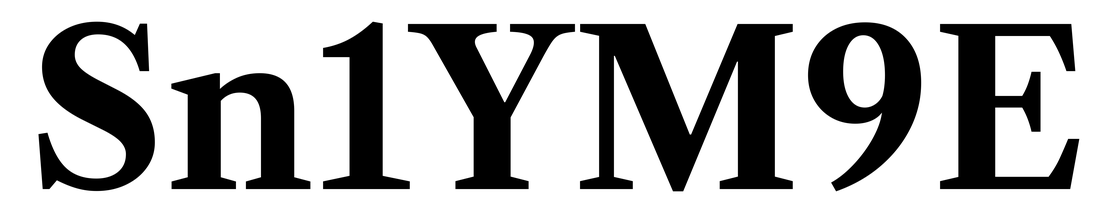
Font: LibreCaslonText_Bold